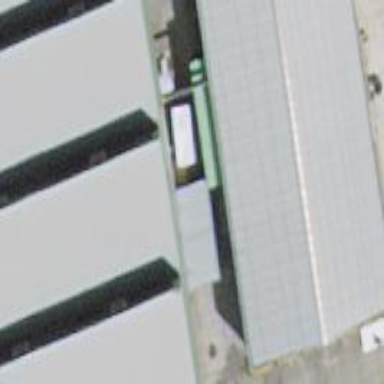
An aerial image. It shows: Industrial building.